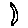
Label: moon